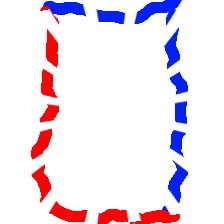
Shape: rectangle